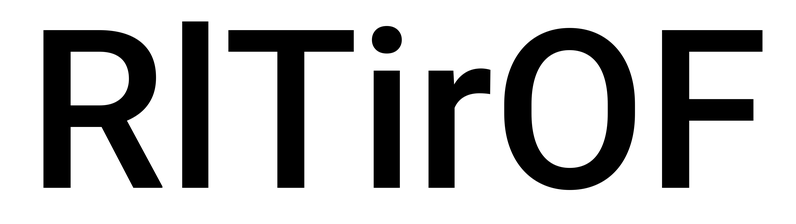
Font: Roboto_Medium